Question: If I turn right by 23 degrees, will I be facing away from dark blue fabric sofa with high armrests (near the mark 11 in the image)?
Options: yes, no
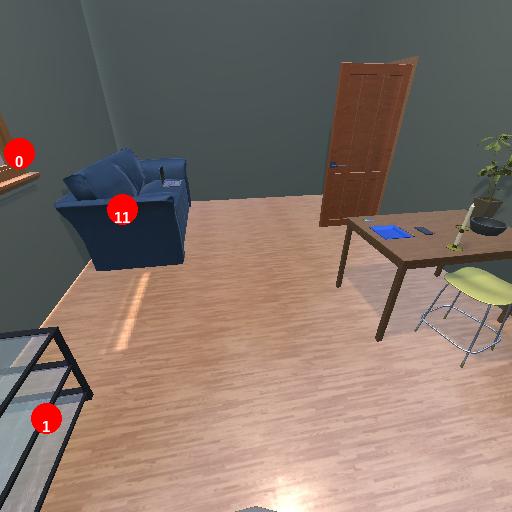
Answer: yes